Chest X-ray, AP view. Patient: 56 years old, sex F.
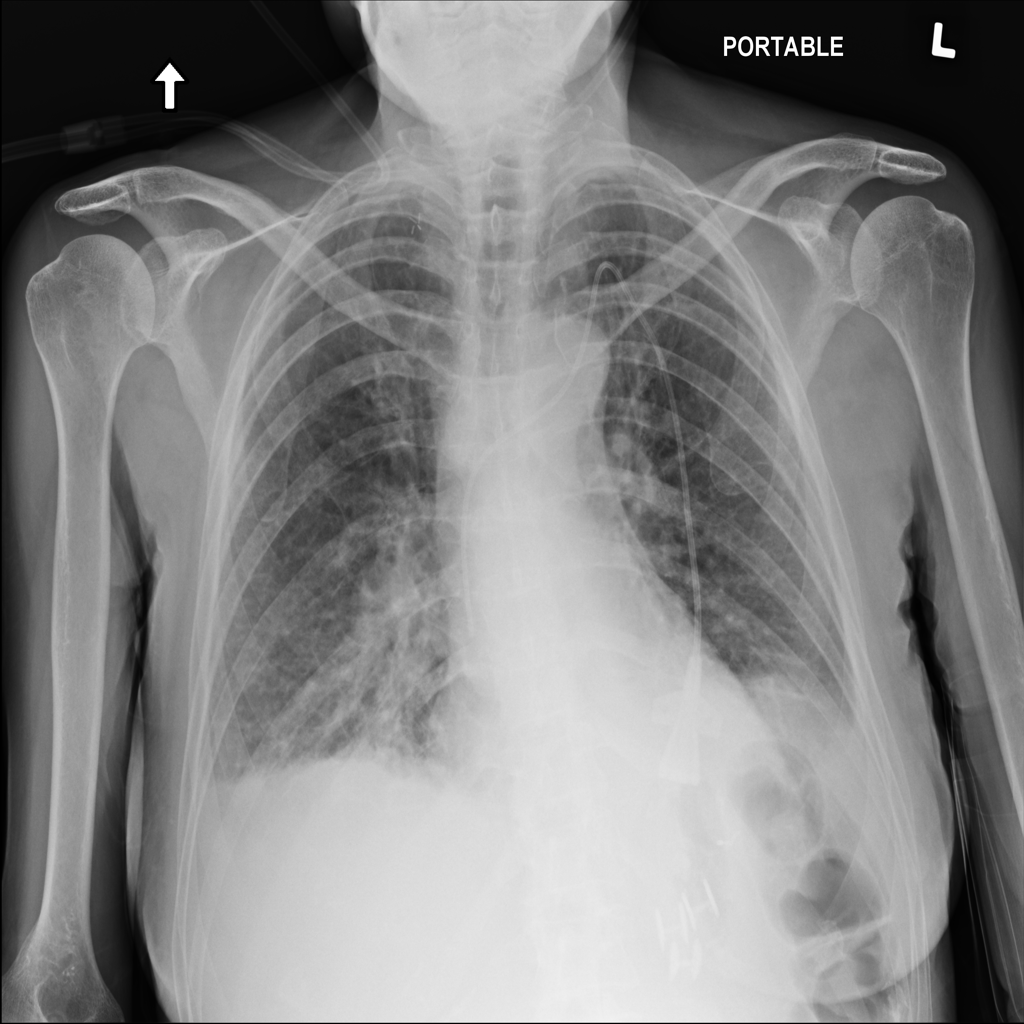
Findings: Edema, Infiltration, Pneumonia